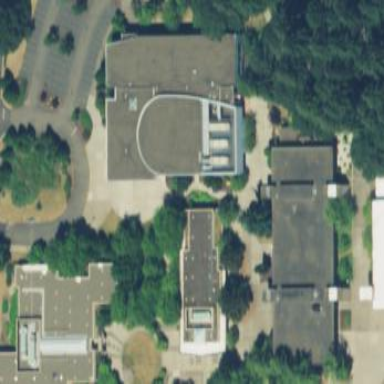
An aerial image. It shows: University building.